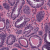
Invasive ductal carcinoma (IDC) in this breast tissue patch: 0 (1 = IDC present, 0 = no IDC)